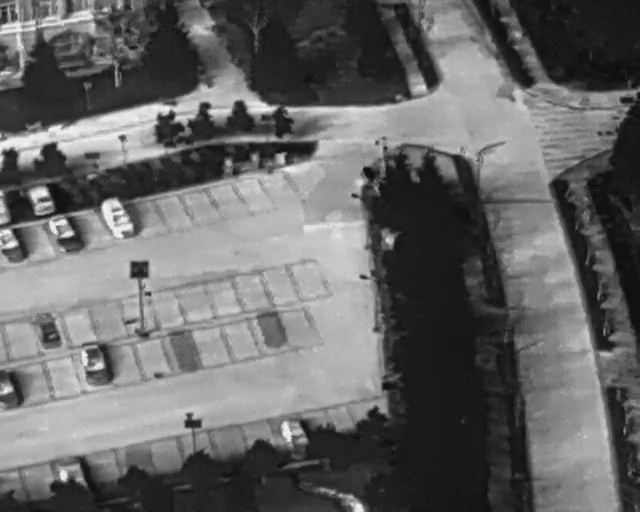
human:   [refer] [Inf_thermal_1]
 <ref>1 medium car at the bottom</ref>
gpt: <box>[[43, 83, 48, 87, 154]]</box>

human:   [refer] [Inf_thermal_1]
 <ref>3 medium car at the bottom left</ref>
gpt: <box>[[11, 68, 17, 73, 169], [-1, 74, 4, 78, 2], [8, 89, 13, 94, 166]]</box>

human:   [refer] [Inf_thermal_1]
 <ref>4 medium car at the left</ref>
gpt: <box>[[14, 40, 21, 45, 149], [4, 62, 10, 66, 163], [6, 43, 13, 47, 156], [-1, 45, 4, 50, 2]]</box>